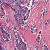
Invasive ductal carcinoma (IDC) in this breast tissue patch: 1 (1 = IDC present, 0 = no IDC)